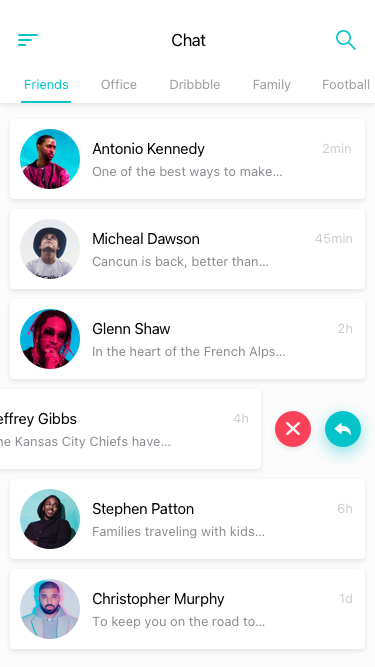
Text in this UI design:
Office
Dribbble
Family
Football
Friends
Chat
Antonio Kennedy
2min
One of the best ways to make… a great vacation quickly horrible is to choose the wrong accommodations for your trip. There is nothing quite as bad as spending a great day of vacation only to come back to a less-than-great place to stay for the night. Anytime you are away from home it is important to choose the best accommodations for your comfort and enjoyment. It doesn’t matter if you are going on a three week trip to Europe of if you are going to a weekend wedding celebration, choosing accommodations should be on the top of your list no matter what.

One of the most important things to remember when you begin to search for accommodations is yourself. Knowing your interests, preferences, and the things that are most important to you in any place you stay is necessary in choosing the right accommodations. For example, you should know whether you prefer an all-inclusive type luxury hotel or a quiet cabin that is off the beaten path. Know the things that will make a trip amazing or horrible for you and then don’t settle for accommodations that are different than what you want.

Your budget is another thing to consider when you’re looking for great accommodations for any event. Sure, you might love to stay in the nicest five-star hotel a city offers, but if your budget calls for something a little more modest then it is best to agree with your budget. Keep in mind, however, that your budget should look different based on how important the event or trip is to you. Your honeymoon, for example, should be a higher priority than the accommodations for your next business trip or even for the wedding of a friend. Don’t be afraid to alter your budget for accommodations from trip to trip, just don’t expect for each getaway to be as nice as the rest.

Your personal taste and style can help you determine what is the best accommodations for you in any situation. Go for a place that offers the ammenities that you desire and that feels comfortable and relaxing to you. If having a jaccuzi tub is important to you, then look for accommodations that offer them at no extra charge.

The important thing in any travel situation is to stay somewhere that is restful, relaxing, and peaceful. So whatever it takes for you to be at peace, find accommodations that match your needs. You will enjoy any event, holiday or vacation more if you’re stayin in a great place.
Micheal Dawson
45min
Cancun is back, better than…
ever! Over a hundred Mexico resorts have reopened and the state tourism minister predicts Cancun will draw as many visitors in 2006 as it did two years ago. And the travel deals are great! If you haven’t been, now may be the best time to take a vacation to Cancun.

Since Hurricane Wilma hit in late October, the clean up has been moving fast. In fact, commercial and charter flights are back on regular schedules and many of the Cancun hotels, restaurants, bars, shops, golf courses and clubs have reopened. Even the ancient Mayan sites of Tulum and Coba are open and looking better than ever. In an effort to repair the beaches, engineers have been working around the clock building the equivalent of two American football fields of beach a day by collecting the displaced sand, from 22 miles off shore, onto two ships and re-depositing it back in it’s original location.

The hotels and shops in Cancun continue to deliver exceptional, very personalized and attentive service. Clearly, Cancun wants everyone to come on back!

Additional Notes about the Restoration

Beach Restoration Project Moving Forward: A $17 million beach restoration project, funded by the Mexican government, is currently underway. The project, which is expected to take about eight months to complete, will restore and augment beaches along the 7 1/2-mile stretch between Punta Cancun and Punta Nizuc.

It’s a Divers Paradise: Divers are enjoying less crowds, great conditions and personalized service now that those areas have re-opened.

Expedia.com Helping Get the Word Out: Expedia is working closely with travel industry partners in Cancun to create more awareness about the region as well as setting up smart business practices for local merchants that will keep more money in the local communities.

New jobs: Cancun has added 10,000 new jobs since the Hurricane

Its time to go to Cancun

So, when you make travel plans this year, don’t forget about Mexico’s number one vacation destination. Cancun has received a real facelift with remodeled shopping centers, new hotels and restored beaches. The government, business owners and local people look forward your arrival.
Glenn Shaw
2h
In the heart of the French Alps…in the north east of the Rhone Alps region lies the village of Les Houches. Nestled at one end of the Chamonix valley in the Mont Blanc region of the Haute Savoie Les Houches had long been the considered a mere satellite village of its much more illustrious neighbour Chamonix – the world capital of skiing and mountaineering. Of course the locals knew better and many high mountain guides, ski instructors and pisteurs had long since migrated to this quite and peaceful corner of the Chamonix valley – drawn as much, perhaps, by it’s magnificent setting at the foot of Mont Blanc, it’s peace, tranquillity and traditional ambience as its more affordable property. However, it wasn’t long before the resort became recognised as a little gem in the centre of the Mont Blanc Massif and tourism bloomed due in a large part to Les Houches’ incredibly easy access to and from Geneva airport. It wasn’t always so. It was only with the construction of the new road between Le Fayet and Chamonix during 1860-70, and then with the arrival of the train in 1901, that Les Houches began to open up to summer tourism. It was then that Les Houches became a small holiday retreat and the first hotels and holiday homes began to appear. Les Houches first started as a winter destination with the construction of the Bellevue cable car in 1936-7. From the 1960s the growing tourism development led to the construction of new lift systems. But, it was with the digging of the Mont Blanc tunnel (1959-65) and the completion of the Route Blanche motorway in 1990 which opened up the village of Les Houches to the rest of Europe.

Situated at a height of 1000 metres Les Houches is a pleasant family resort with an exceptional panorama of the Chamonix Aiguilles which encircle the Chamonix valley. The village is made up of a number of small hamlets, with numerous old farms and chapels and enjoys fantastic 360
4h
Stephen Patton
6h
Families traveling with kids… find Amboseli national park a safari destination matched to no other, with less tourist traffic, breathtaking open spaces, easy access from Nairobi, the list is endless.

The park described by writers as ‘ a home for the Gods’ covers 150sq mile south of Nairobi and lies just at the foot of Mt Kilimanjaro, Africa’s highest mountain at 5,895m. The park is currently on the cross roads with the government and the local communities both claiming ownership, with Kilimanjaro’s snow capped peaks dominating every aspect of this Park and form a stunning backdrop to the wildlife found here – elephant, lion, leopard, rhino, buffalo, cheetah and a host of plains game and its breathtaking beauty, the tag is well worth the effort!

The area is home to the Masai people, tall, colorful, proud, nomadic warriors famous for their legendary prowess in battle and single handed acts of bravery in fights with wild animals. Perhaps, more than any other people they have learned to live in complete harmony with the wildlife which surrounds them, this knowledge they proudly shared to visitors and well worth the time. Kids will be allowed to get really close and explore the simple but fascinating homesteads, adults will also enjoy the cultural aspect of the lifestyle. Amboseli’s Oltukai lodge is one of the best spots in the world where children can watch elephants and study their fascinating wilderness behavior, This is where you will find the highest concentration of elephants than anywhere else in Africa, they can be seen spread well over the savannah woodland, just remember to ask your driver guide on how this clever mammals mourn and pay last respect to a dead member or how they cross their tiny young on a fast flowing river. .

Quietly tucked away from view, The Kibo family Villa crouches undisturbed, an elegant three-bedroom log cabin built in stone and gum tree, in complete harmony with its surroundings. Own entrance, a lounge, a fully fitted kitchen and a barbecue area. Secluded by a copse of indigenous Acacia Tortilis trees and five acres of garden, Kibo Villa is peace and privacy made perfection. Two or threes small families traveling together love the self-catering option, use the lodges facility is welcome. Detailed attention is taken on security issues and a resident nurse is available on call.

Kids will love the lavish private family buffet breakfast or dinner set out specially as a family package in wonderful secluded detting amongst the tortillas trees only a tone away from the family of the resident elephants also having a feast of their own, breakfast works out best. Selenkay conservation area lies east of Amboseli is well off the beaten track, never visited by tourist till now, birdlife is prolific especially bird of prey. The 6 tents Porini luxury camp caters for 12 guest at a time, the camp is in the lines of a traditional luxury family camp, comfortable family tent rooms, ensuite bathrooms, flush toilets, solar powered electric lighting and an amazing chef completes a safari family haven!

At Amboseli locally trained masai naturalist or walking guides will get Kids out in the mornings in a small group of say 8 kids for an adventurous nature exploration. This walking trips to the nearby sites in most cases will include lessons on the masai hunting techniques, catching and naming butterflies, treasure hunts, tree planting, hide and seek in animal camouflaged clothing and an interesting Q and A session answering every question they have ever had on wildlife and tribesmen.  The young rangers club is available to 10 – 15 year olds, could be a temporally or annual membership with letters, post cards and birthday cards sent to members all over the world from deep down wild and magical Africa!
Christopher Murphy
1d
To keep you on the road to… safety, here are a few basic tips for motorists at rail crossings:

• Expect a train at any time. Trains can run anytime of day or night, on any track, in any direction.

• Don’t be fooled. The train is closer and faster than you think. It’s easy to misjudge a train’s speed and its distance, especially at night. If you see a train, just wait.

• Trains can’t stop quickly or swerve; be prepared to yield. After fully applying the brakes, a loaded freight train traveling at 55 miles per hour takes a mile or more to stop.

• Stop and wait when gates are down or lights are flashing. Only continue across after the gates go up and red lights stop flashing. Remember, too, that when on foot, you should stay off railroad cars and tracks. It’s illegal and too often it’s deadly.

These tips come from the safety experts at Voith Turbo, York, Pa., which manufactures a device that helps trains with braking, to make train travel even better. The new type of railcar is on track to save Americans time, trouble and maybe even their lives. These trains can go from stations in the suburbs to stations in the city without switching locomotives. Such flexible trains, called DMUs–or Diesel Multiple Units -were designed so commuters in the suburbs would not have to switch to locomotives that work only on city rails. According to Colorado Railcar Manufacturing, the company that designed the cars, the DMU combines its drive systems and passenger accommodations into a single unit-each DMU has seating for 90 passengers and can pull additional motorized coaches.